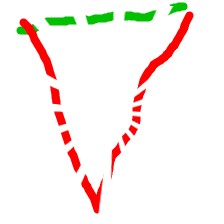
Shape: triangle